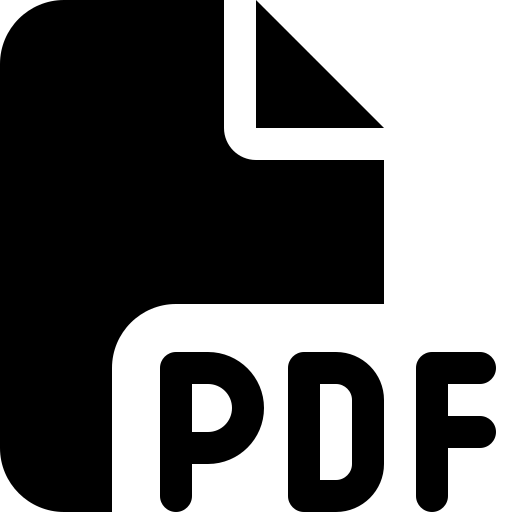
Tags: icon, FontAwesome, fa-icon, solid, file, pdf